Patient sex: M
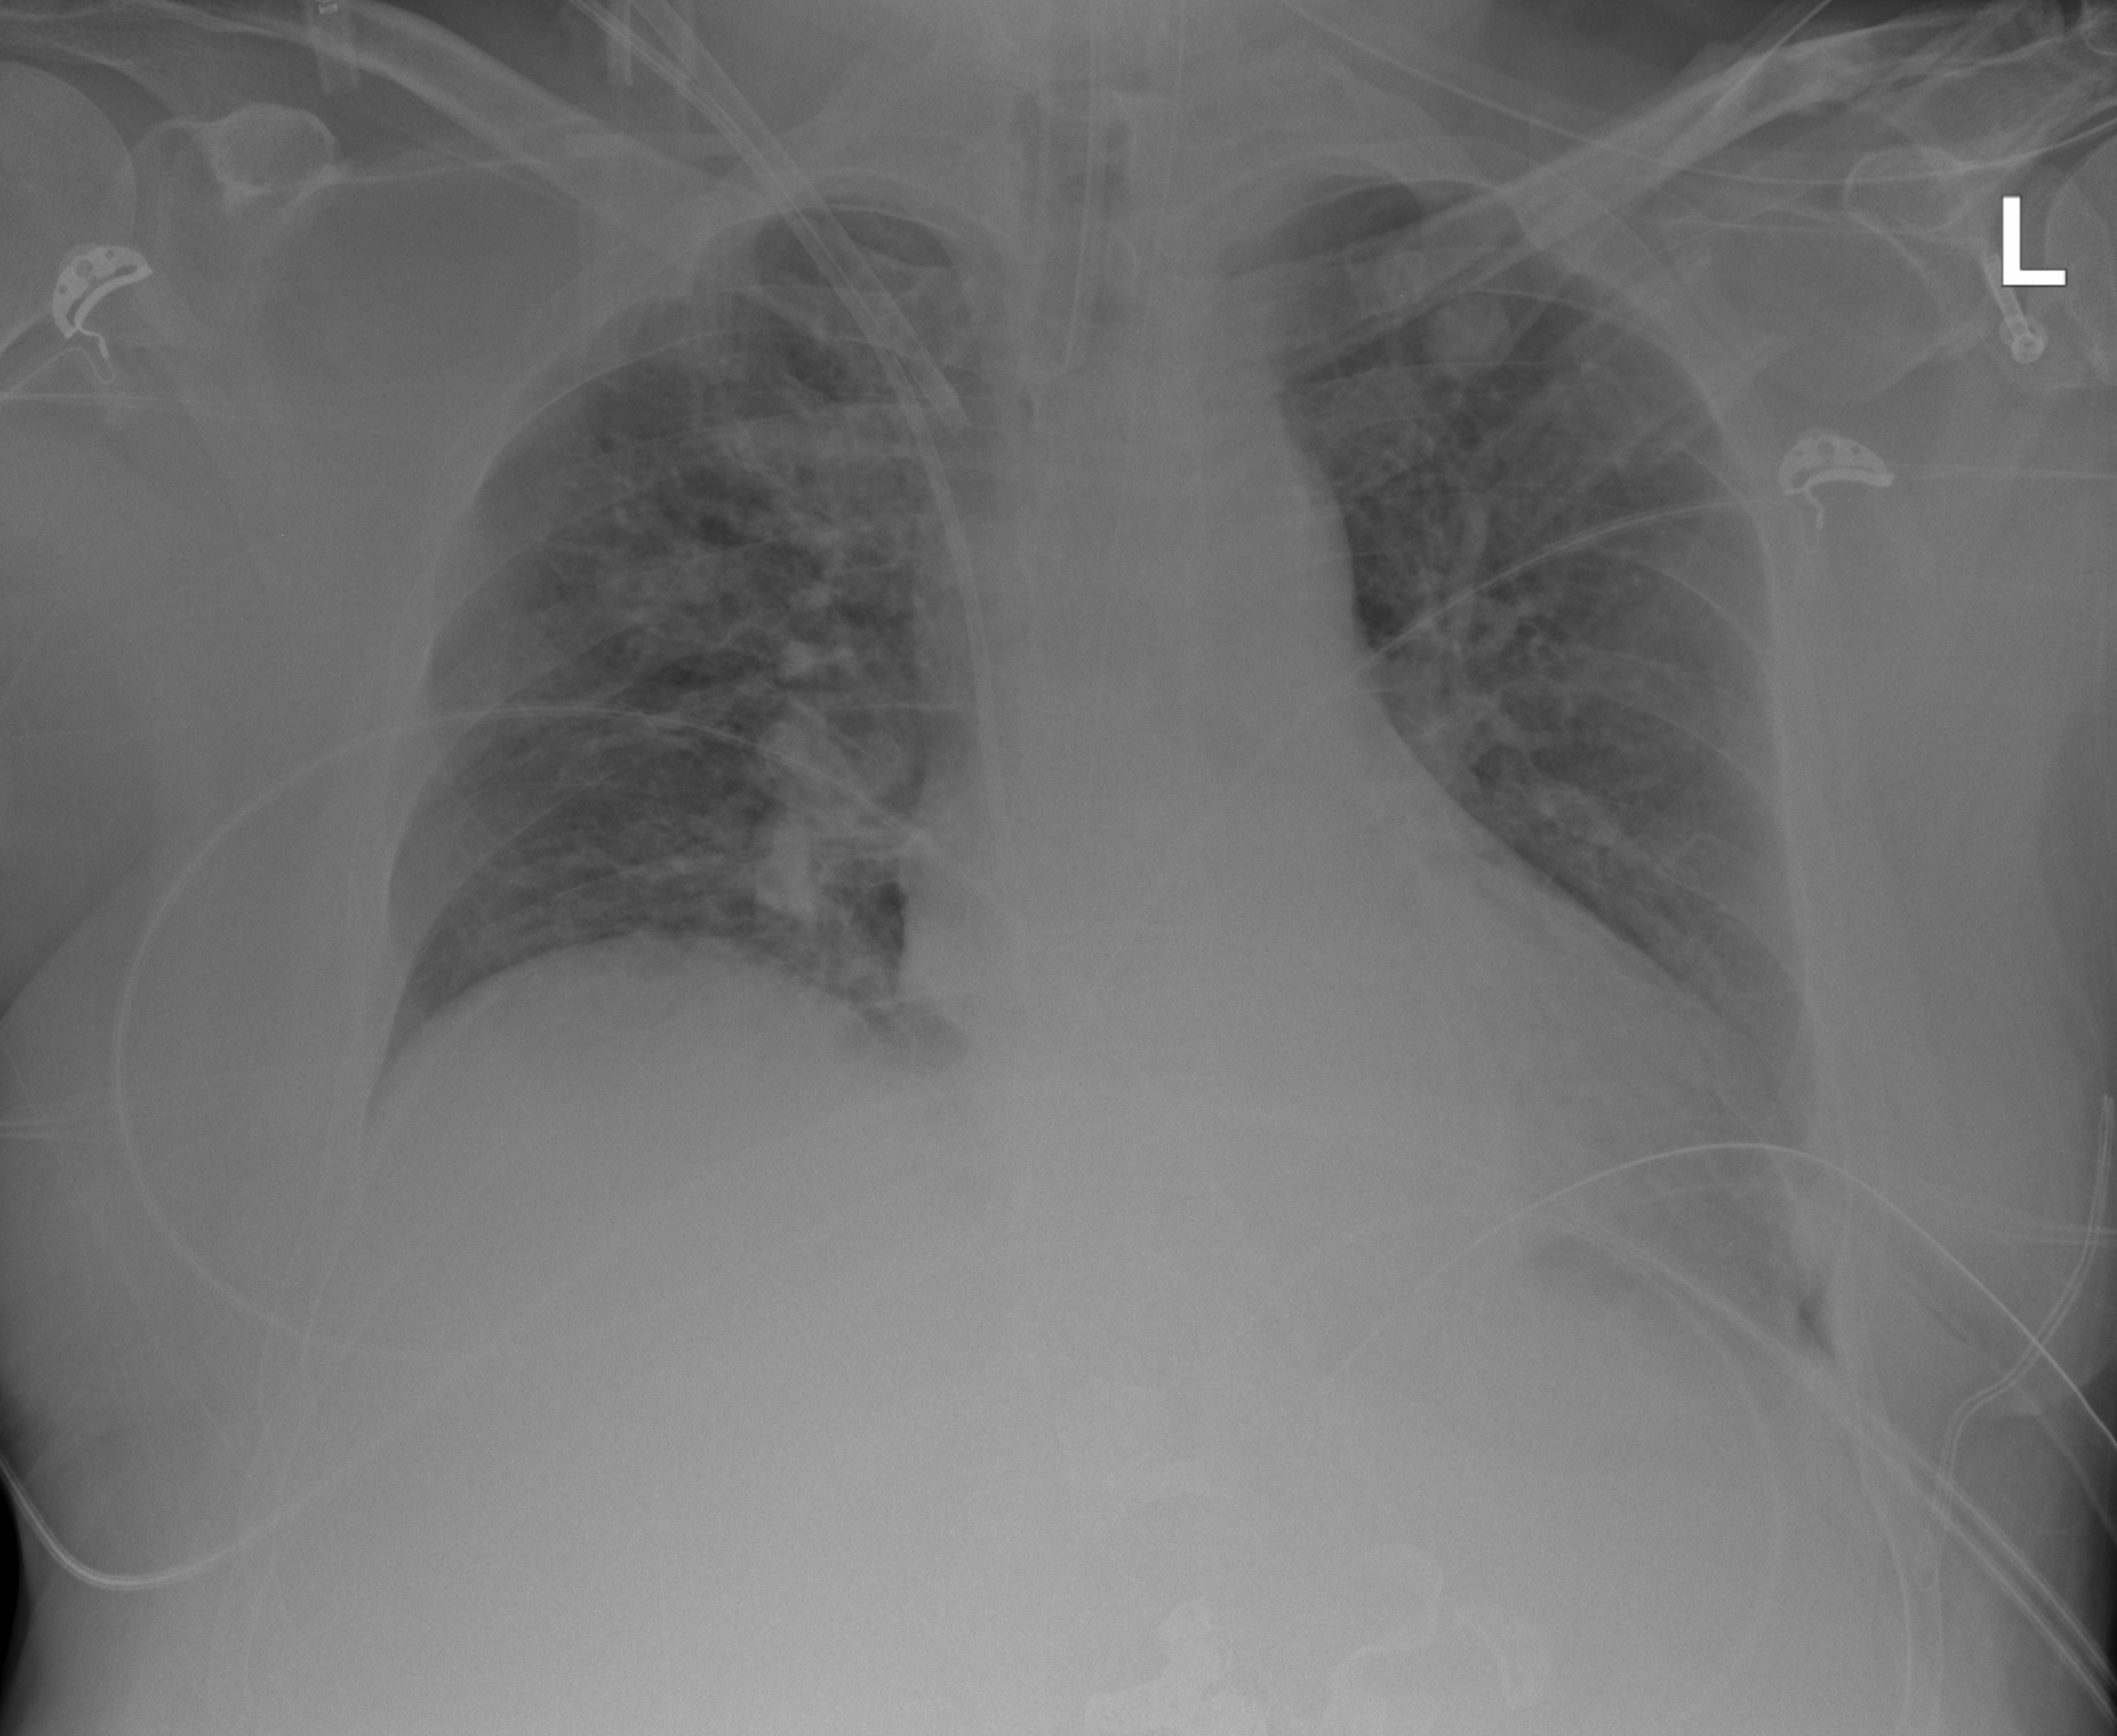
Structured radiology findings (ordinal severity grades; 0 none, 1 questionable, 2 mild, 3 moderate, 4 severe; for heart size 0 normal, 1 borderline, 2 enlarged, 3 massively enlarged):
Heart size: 2
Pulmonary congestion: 3
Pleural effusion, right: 0
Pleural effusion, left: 0
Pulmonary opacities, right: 3
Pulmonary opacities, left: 2
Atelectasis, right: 2
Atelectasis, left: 2